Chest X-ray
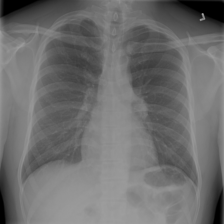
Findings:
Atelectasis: negative
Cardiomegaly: negative
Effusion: negative
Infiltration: negative
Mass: negative
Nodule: negative
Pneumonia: negative
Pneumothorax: negative
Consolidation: negative
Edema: negative
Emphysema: negative
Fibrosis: negative
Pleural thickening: negative
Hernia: negative